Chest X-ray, AP view. Patient: 41 years old, sex M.
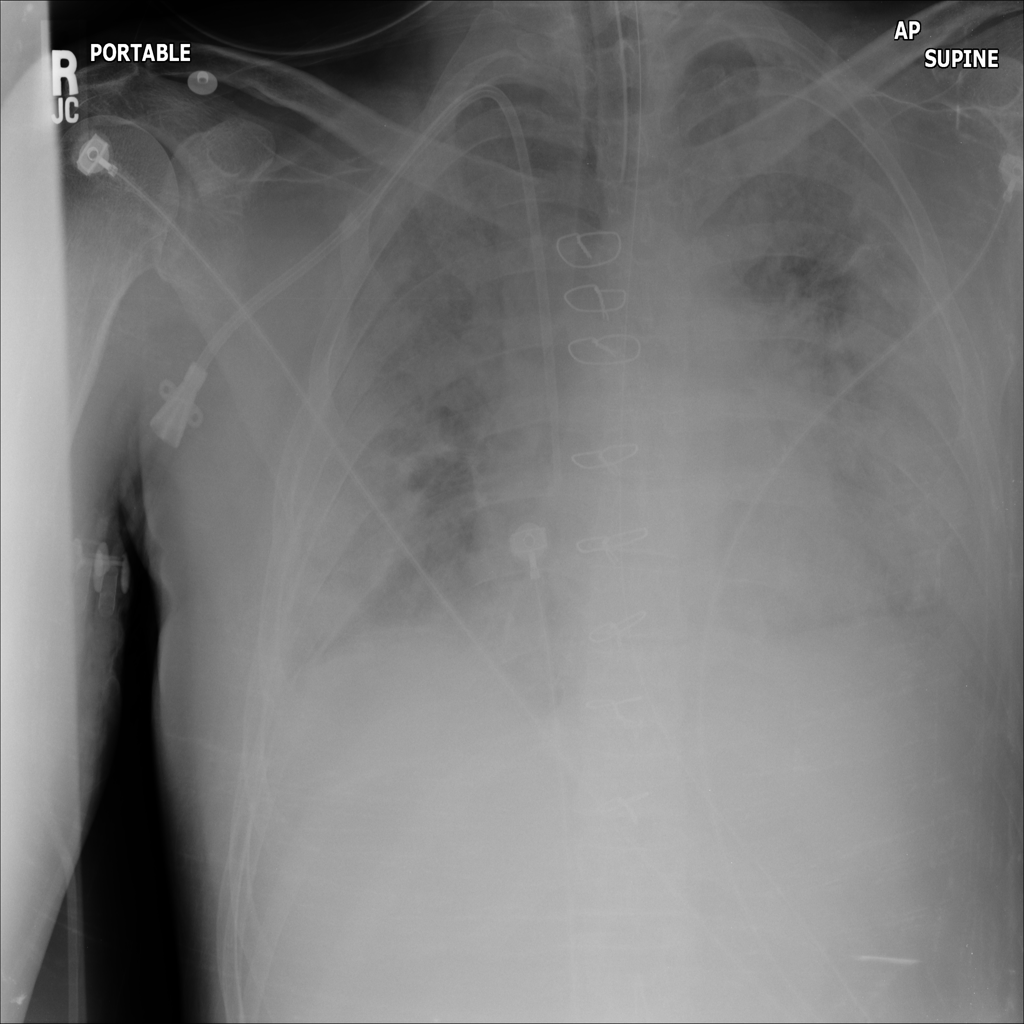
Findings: Edema